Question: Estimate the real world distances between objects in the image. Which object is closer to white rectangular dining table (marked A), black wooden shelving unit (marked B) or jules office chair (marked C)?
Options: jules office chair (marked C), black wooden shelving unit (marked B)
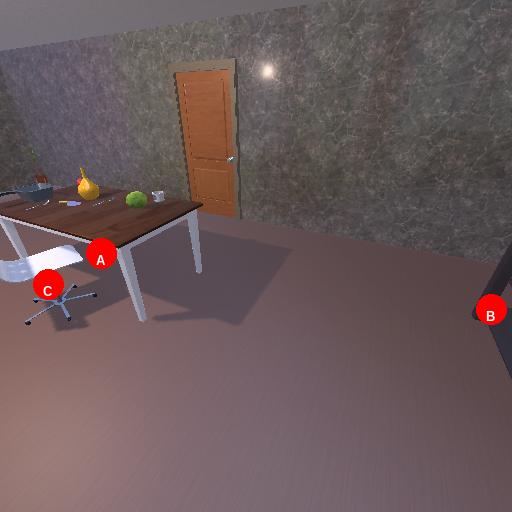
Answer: jules office chair (marked C)